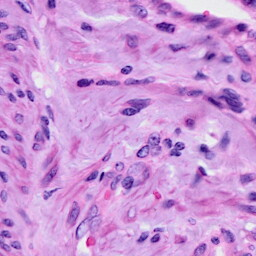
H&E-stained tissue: Cervix